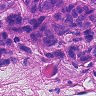
Metastatic tissue present: yes